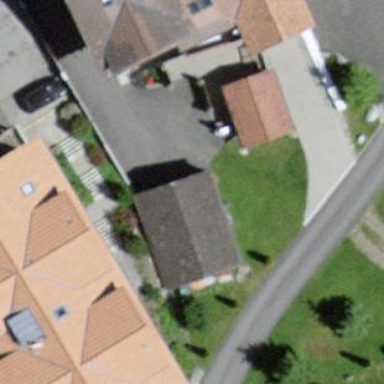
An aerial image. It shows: Garage building.